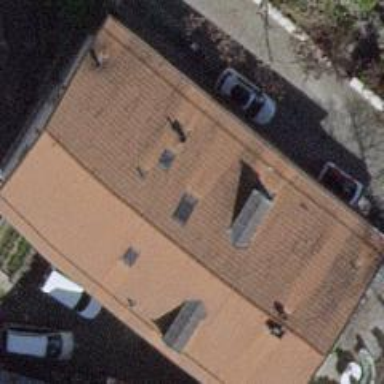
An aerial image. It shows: Shelter within apartment building.